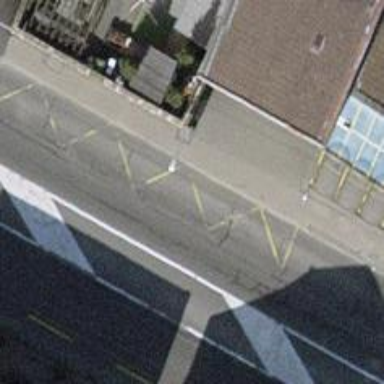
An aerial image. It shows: Bus stop with shelter.